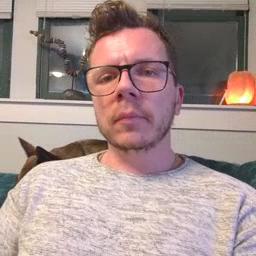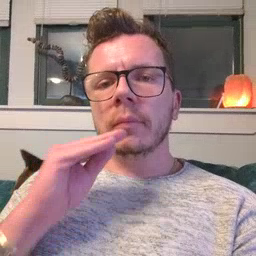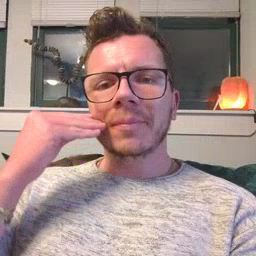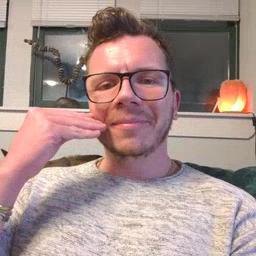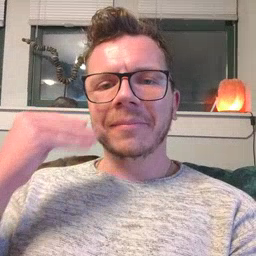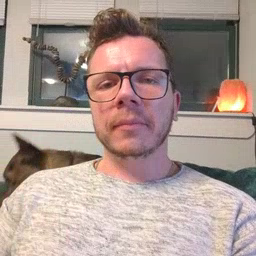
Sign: smile